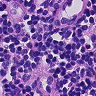
Metastatic tissue present: no